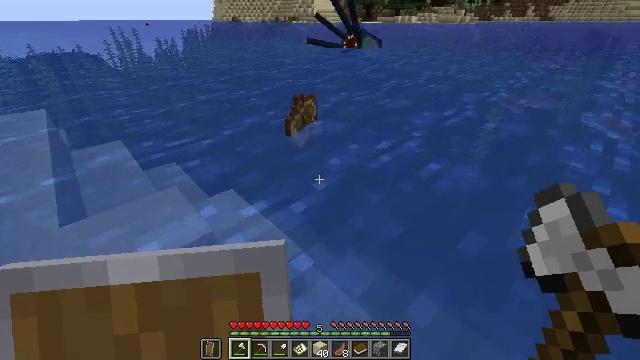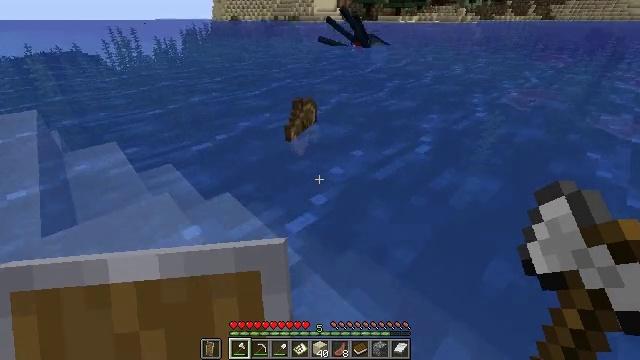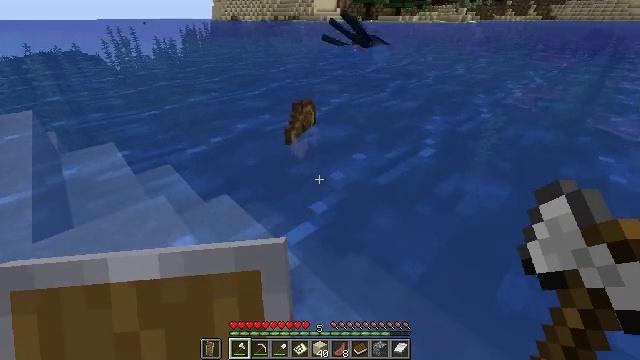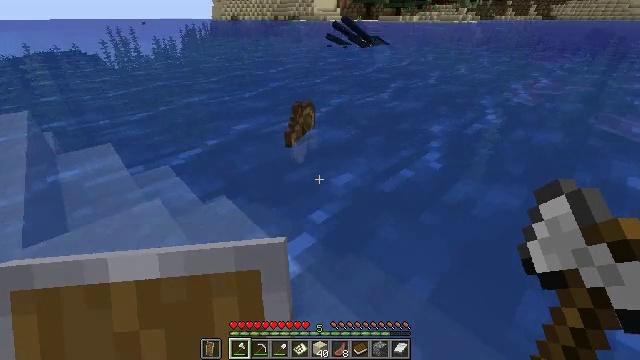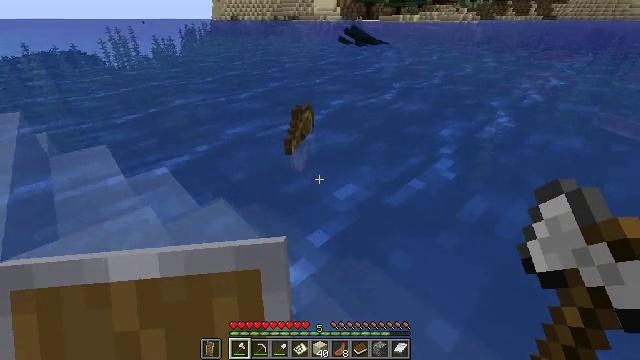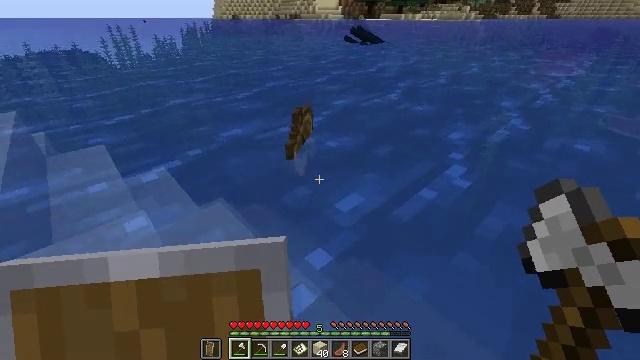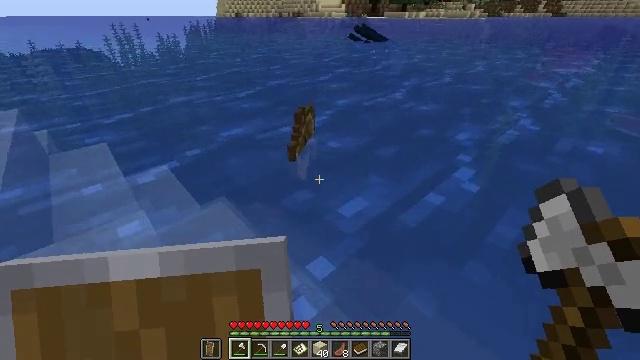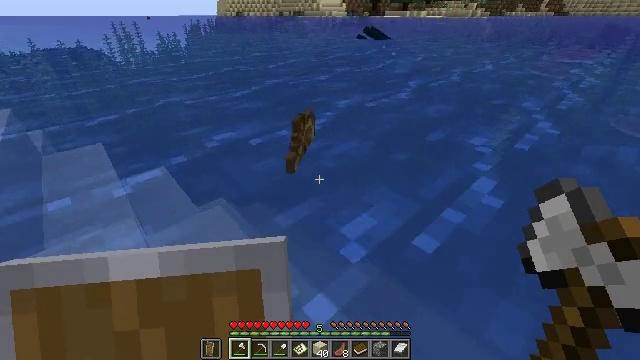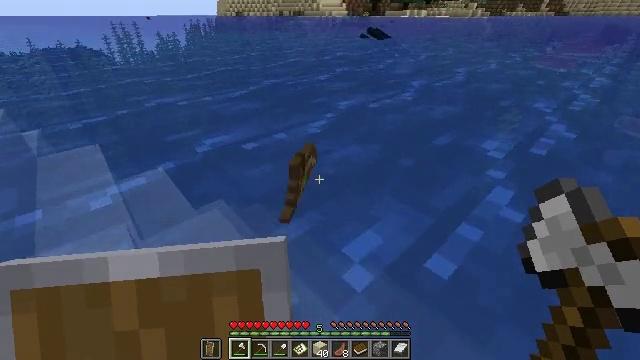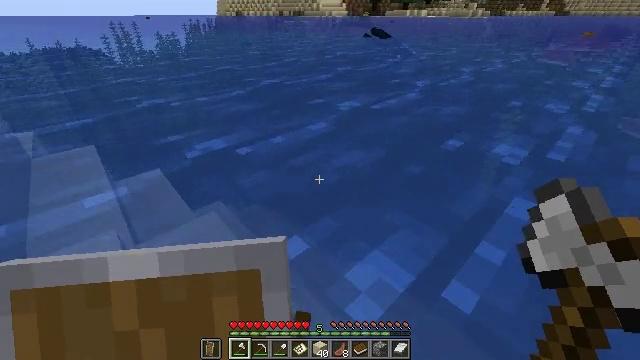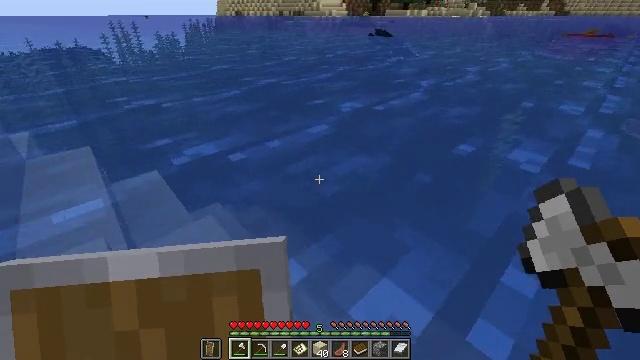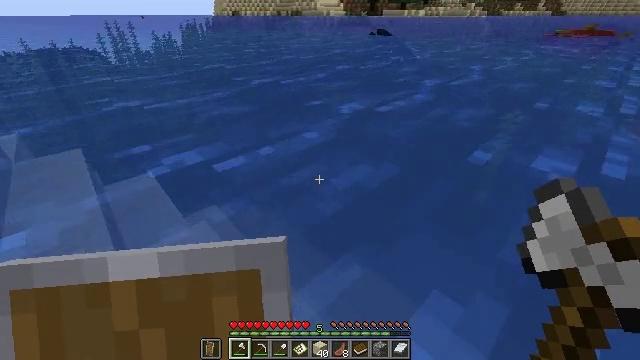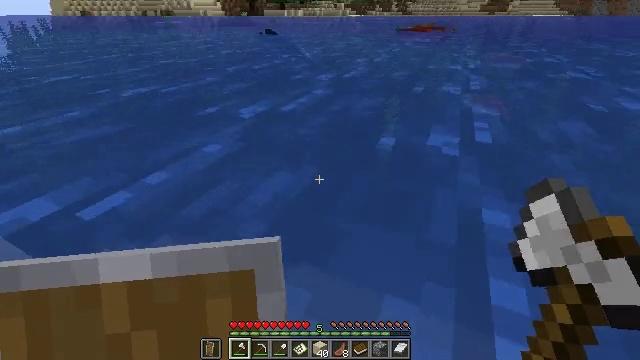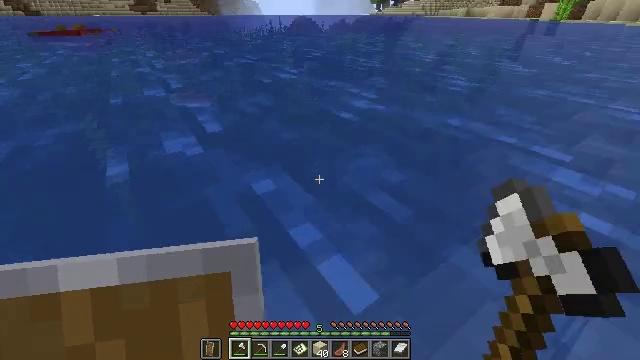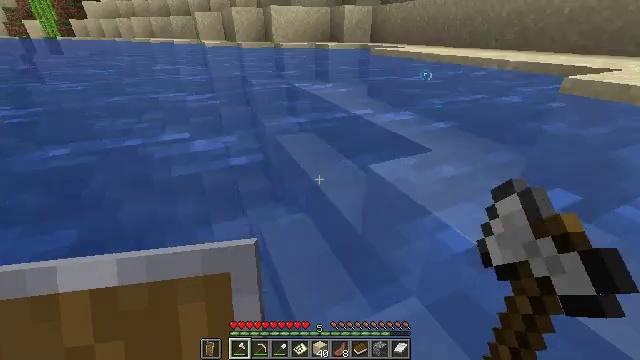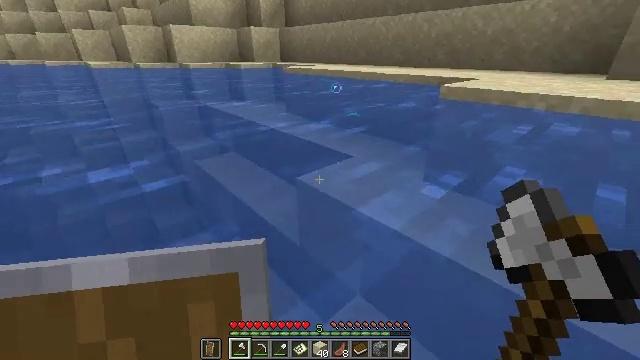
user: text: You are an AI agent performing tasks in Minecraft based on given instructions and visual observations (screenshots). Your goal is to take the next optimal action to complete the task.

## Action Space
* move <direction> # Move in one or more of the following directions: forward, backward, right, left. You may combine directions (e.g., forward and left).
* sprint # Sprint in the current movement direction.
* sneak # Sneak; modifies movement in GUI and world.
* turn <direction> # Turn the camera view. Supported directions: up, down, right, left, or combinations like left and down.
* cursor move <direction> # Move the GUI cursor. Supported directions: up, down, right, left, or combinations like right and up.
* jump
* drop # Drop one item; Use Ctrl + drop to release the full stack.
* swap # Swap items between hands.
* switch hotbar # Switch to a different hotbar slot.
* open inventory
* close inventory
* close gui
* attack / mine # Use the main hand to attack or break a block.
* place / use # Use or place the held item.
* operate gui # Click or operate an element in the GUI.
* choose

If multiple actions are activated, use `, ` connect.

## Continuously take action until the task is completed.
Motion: motion action
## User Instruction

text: Remove a filled map from the inventory.
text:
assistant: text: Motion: move forward, sprint
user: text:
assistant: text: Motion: move forward, sprint
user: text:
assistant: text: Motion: move forward, sprint
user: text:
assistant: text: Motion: move forward, sprint
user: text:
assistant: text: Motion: move forward, sprint
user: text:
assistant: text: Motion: move forward, sprint
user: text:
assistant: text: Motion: move forward, sprint
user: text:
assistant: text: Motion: move forward, sprint
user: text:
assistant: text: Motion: move forward, sprint
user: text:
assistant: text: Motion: move forward, sprint
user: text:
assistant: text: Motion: move forward, sprint
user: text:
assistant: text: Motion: move forward, sprint, turn right
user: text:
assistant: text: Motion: move forward, sprint, turn right
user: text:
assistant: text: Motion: move forward, sprint, turn right and up
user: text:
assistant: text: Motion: move forward and move right, sprint, turn right and up
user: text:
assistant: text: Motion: move forward and move right, sprint, turn left
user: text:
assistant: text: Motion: move forward and move right, sprint
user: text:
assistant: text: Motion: move forward and move right, sprint
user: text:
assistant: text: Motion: move forward and move right, sprint
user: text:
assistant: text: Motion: move forward and move right, sprint, turn right and up
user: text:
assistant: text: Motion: move forward, sprint, turn right and up
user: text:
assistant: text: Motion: move forward, sprint, turn right and up
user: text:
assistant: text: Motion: move forward, sprint, turn right and up
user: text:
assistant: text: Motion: move forward, sprint, jump
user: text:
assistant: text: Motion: move forward, sprint, turn left, jump
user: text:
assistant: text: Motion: move forward, sprint, jump
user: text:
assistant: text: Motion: move forward, sprint, jump
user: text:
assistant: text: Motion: move forward, sprint, turn right and down, jump
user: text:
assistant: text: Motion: move forward, sprint, turn right and down, jump
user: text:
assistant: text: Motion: move forward, sprint, turn right and down, jump